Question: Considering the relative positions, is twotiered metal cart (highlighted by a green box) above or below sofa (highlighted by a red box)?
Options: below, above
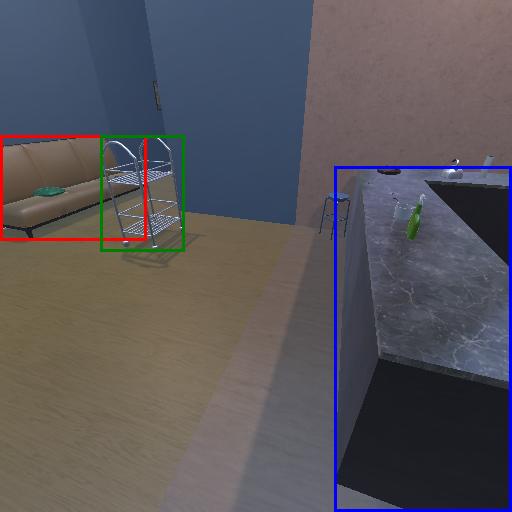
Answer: below